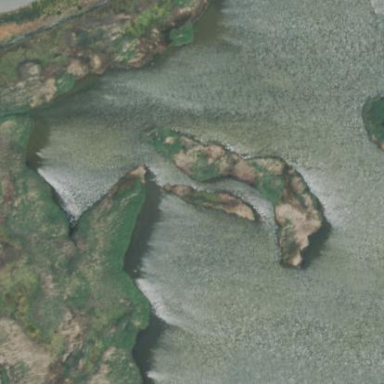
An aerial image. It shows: Marsh wetland.